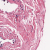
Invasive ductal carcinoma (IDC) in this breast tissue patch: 0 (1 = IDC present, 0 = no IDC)